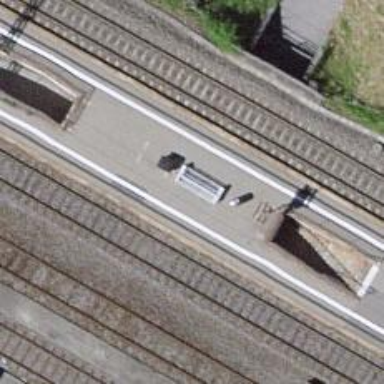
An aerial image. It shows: Footway passing through tunnel.